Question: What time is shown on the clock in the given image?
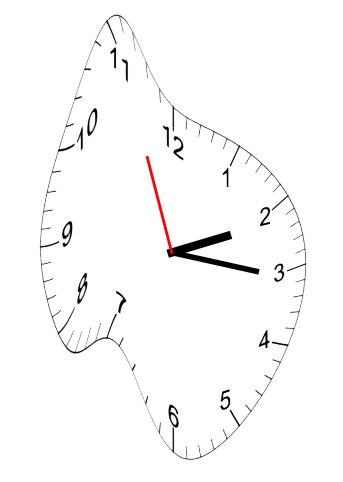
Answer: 02:15:56